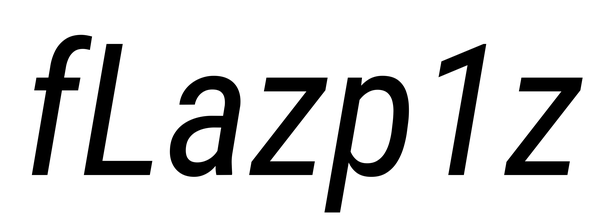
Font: Roboto-Italic_Condensed_Italic